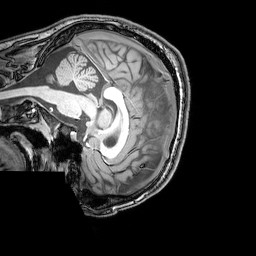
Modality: T1w
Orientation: sagittal
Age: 21
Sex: male
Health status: healthy
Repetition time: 0.081 s
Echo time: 0.037 s